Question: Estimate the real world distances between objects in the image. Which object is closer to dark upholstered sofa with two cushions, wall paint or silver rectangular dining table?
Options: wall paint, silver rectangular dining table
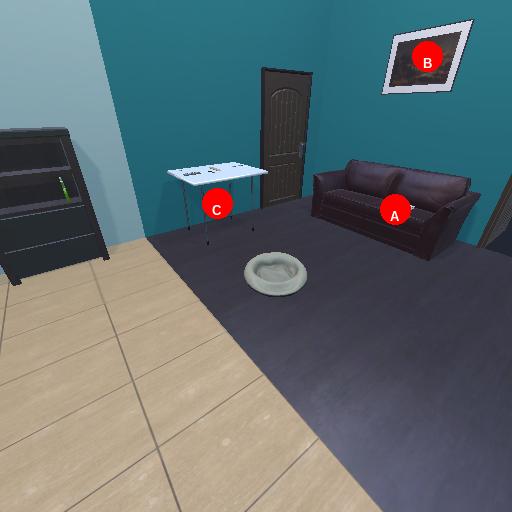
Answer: wall paint